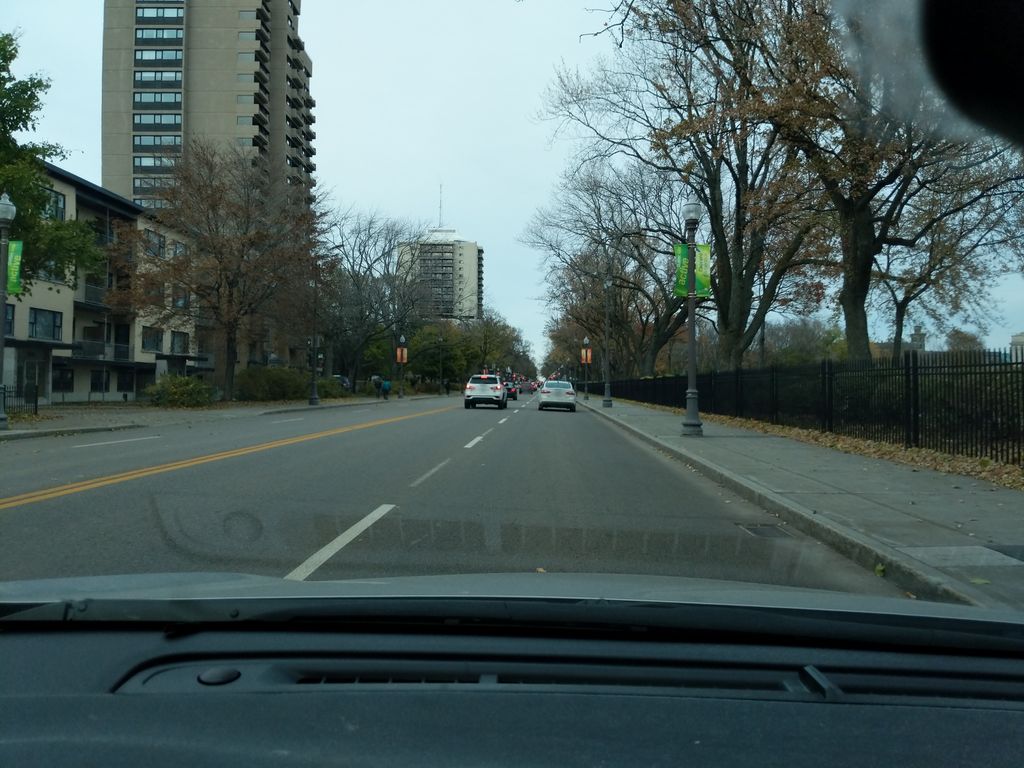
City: quebec_city